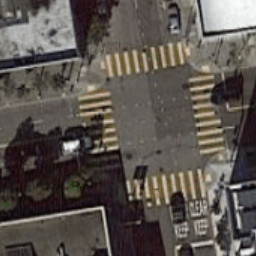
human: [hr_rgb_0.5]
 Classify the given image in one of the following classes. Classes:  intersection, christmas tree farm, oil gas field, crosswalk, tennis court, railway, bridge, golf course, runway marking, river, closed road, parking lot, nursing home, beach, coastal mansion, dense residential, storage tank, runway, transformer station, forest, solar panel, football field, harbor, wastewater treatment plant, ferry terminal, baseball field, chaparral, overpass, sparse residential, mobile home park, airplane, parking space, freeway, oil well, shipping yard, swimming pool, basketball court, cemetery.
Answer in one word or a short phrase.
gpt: crosswalk